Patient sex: F
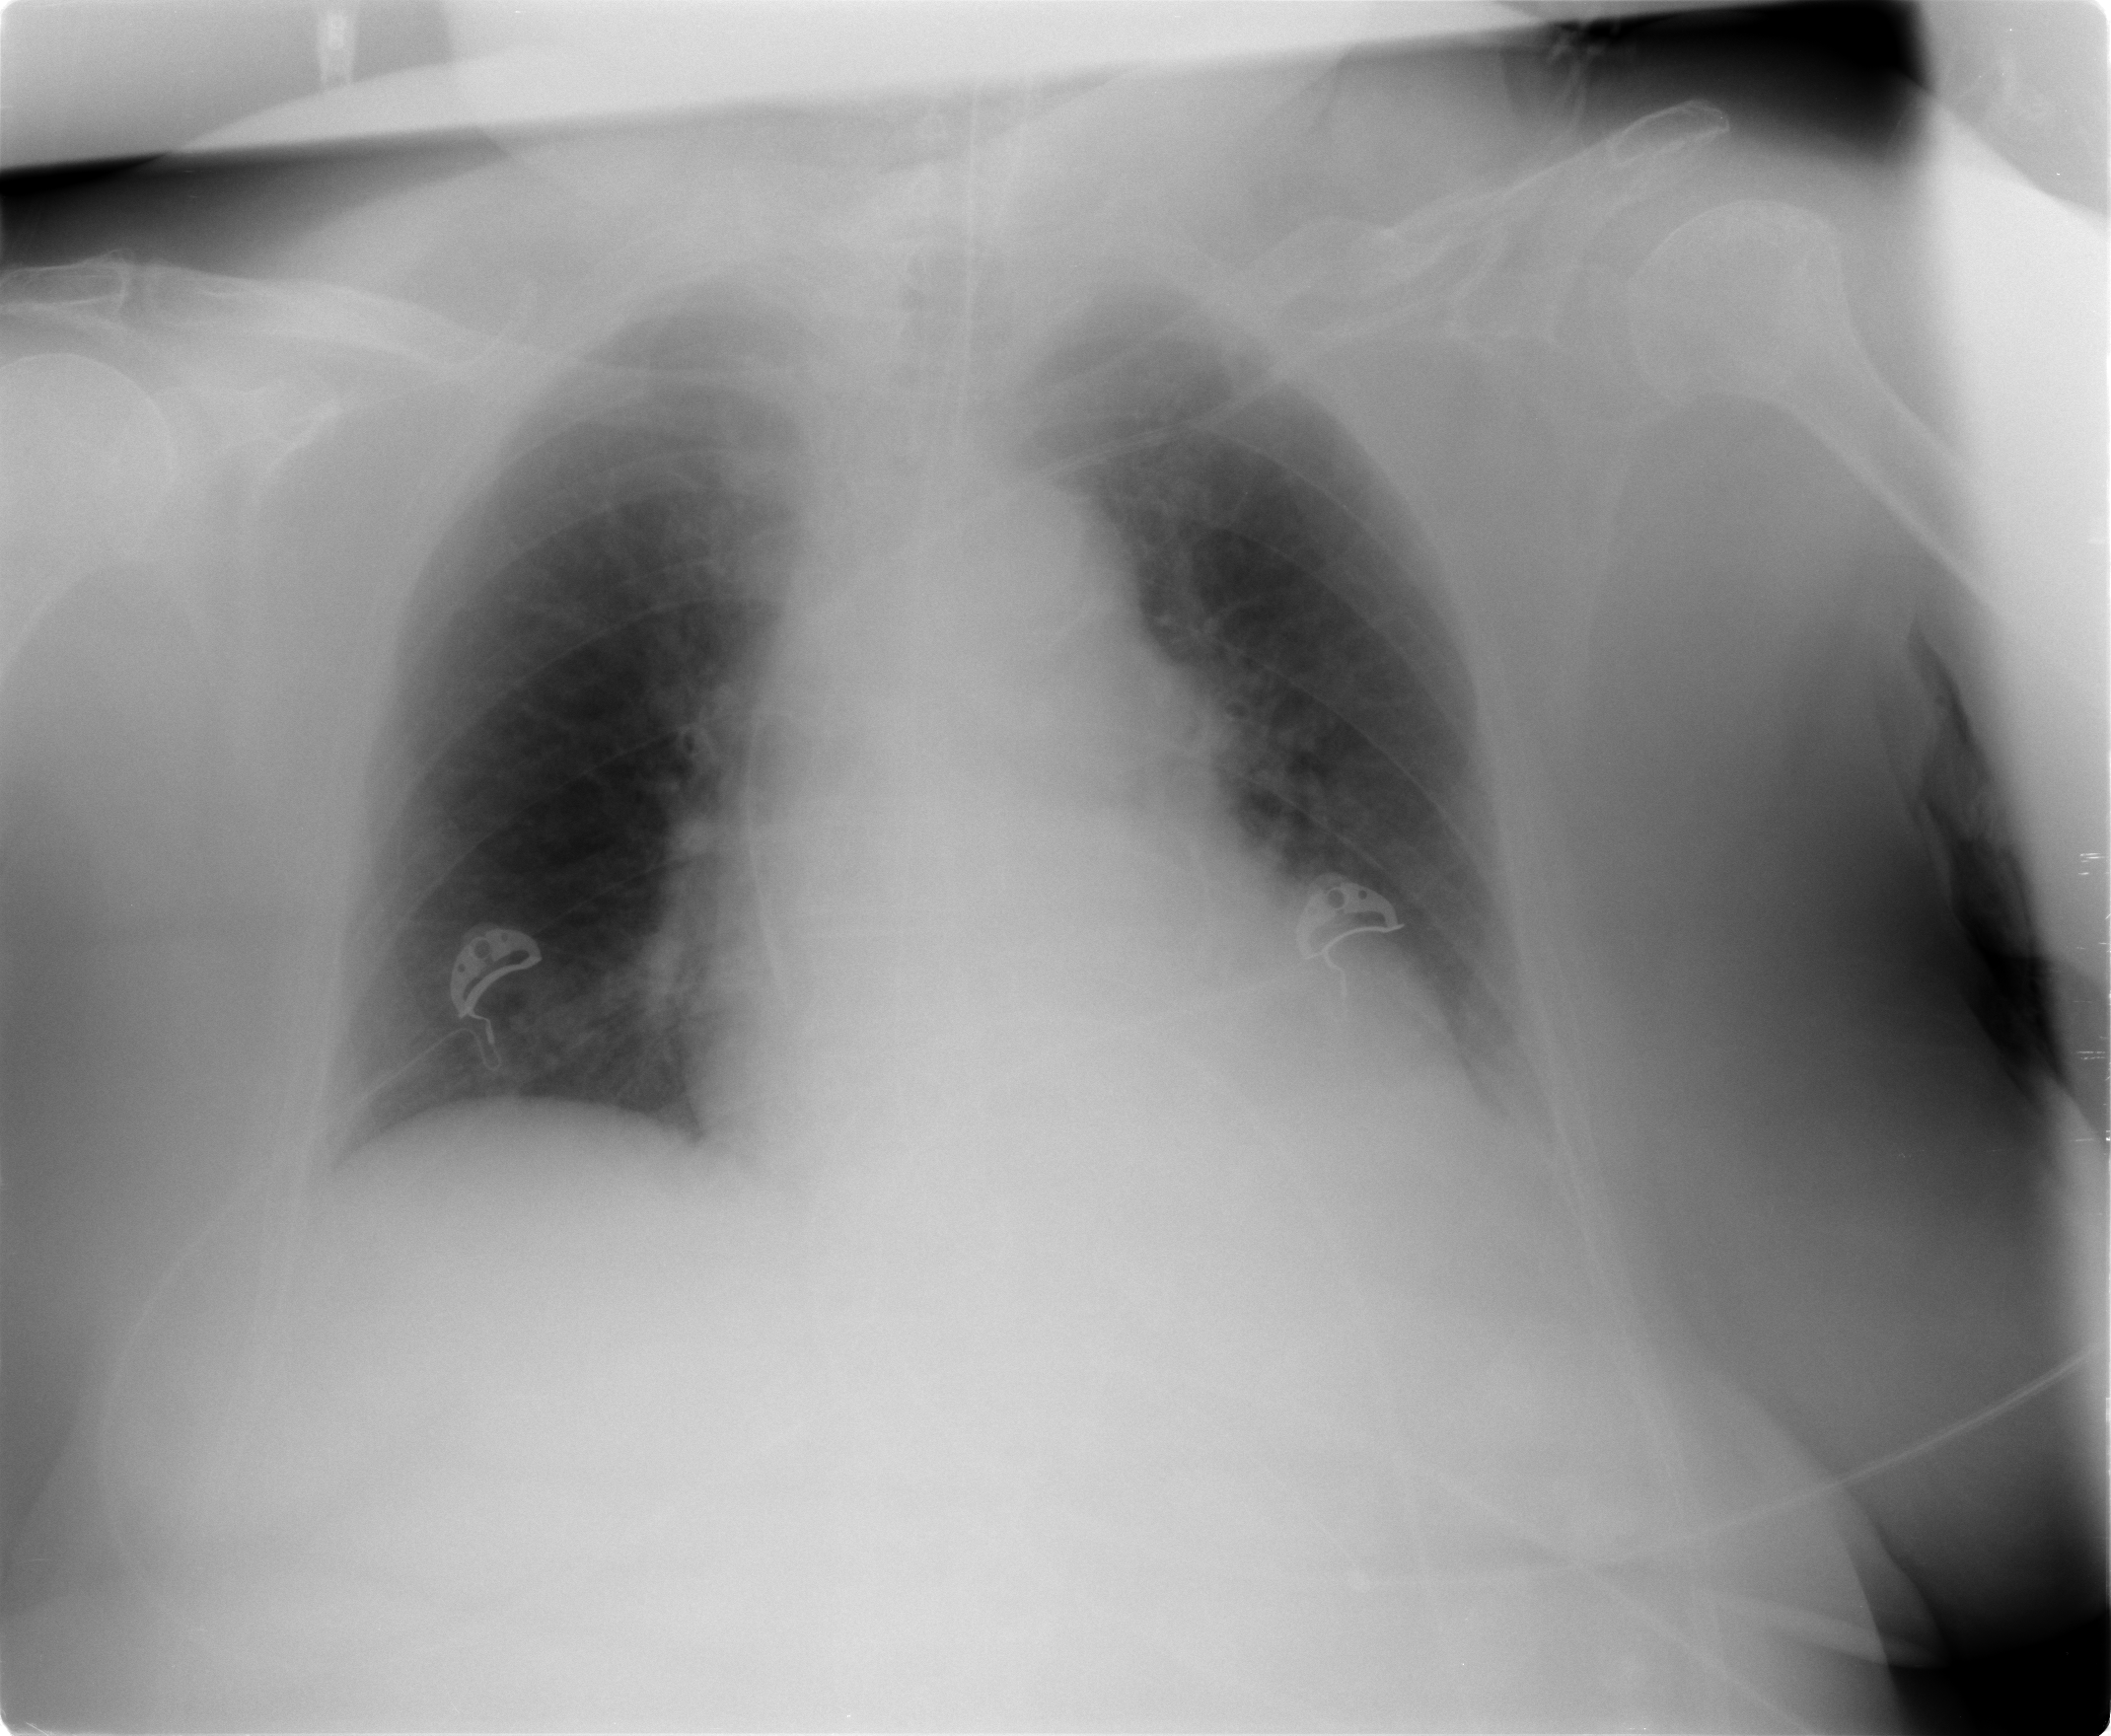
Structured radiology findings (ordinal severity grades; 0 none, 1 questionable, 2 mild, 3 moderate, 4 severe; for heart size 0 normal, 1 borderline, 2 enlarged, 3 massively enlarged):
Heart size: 2
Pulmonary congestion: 1
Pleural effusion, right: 0
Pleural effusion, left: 1
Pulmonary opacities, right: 0
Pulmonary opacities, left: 0
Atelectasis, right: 0
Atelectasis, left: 2